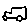
Label: car